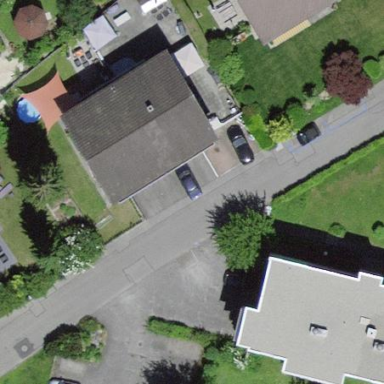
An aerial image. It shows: Terrace building.